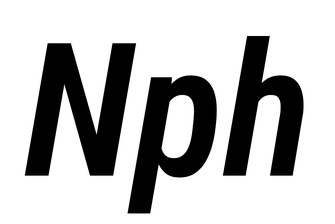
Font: Roboto-Italic_Condensed_SemiBold_Italic